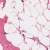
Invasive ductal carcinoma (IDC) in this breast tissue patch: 0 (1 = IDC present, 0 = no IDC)